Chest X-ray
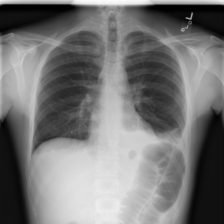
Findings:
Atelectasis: positive
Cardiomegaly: negative
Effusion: positive
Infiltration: positive
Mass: negative
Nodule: negative
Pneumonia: negative
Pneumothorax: negative
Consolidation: negative
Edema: negative
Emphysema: negative
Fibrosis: negative
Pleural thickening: negative
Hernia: negative